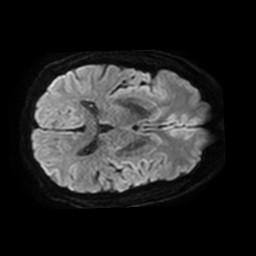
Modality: TRACE
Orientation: axial
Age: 59
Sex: male
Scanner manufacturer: philips
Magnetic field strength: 3 T
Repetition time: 4.139 s
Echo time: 0.06119 s